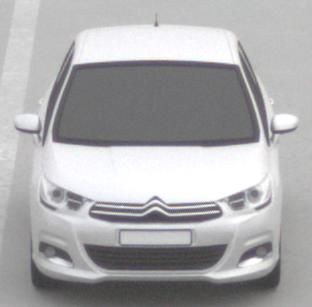
Make: Citroen
Model: C4 VTi 95
Detailed model: C4 (II)
Model produced from: 2012/08
Model produced until: 2013/06
Doors: 5
Color: white
Road condition: dry road
Daytime: morning or afternoon
Contrast: low contrast